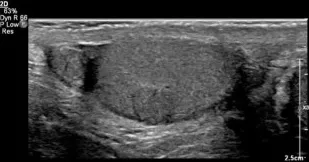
(B) Doppler ultrasound demonstrating hypervascularity of the previously characterized mass.
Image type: radiology (ultrasound)